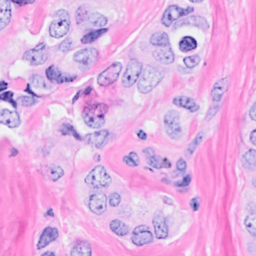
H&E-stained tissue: Breast